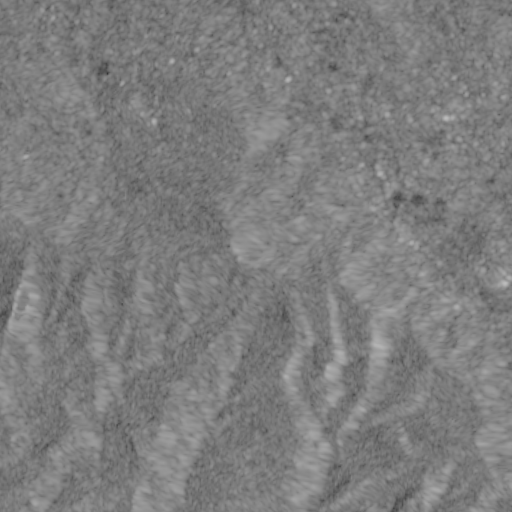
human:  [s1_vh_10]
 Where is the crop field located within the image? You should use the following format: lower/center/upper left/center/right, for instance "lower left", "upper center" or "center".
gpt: The crop field is located in the upper right of the image.
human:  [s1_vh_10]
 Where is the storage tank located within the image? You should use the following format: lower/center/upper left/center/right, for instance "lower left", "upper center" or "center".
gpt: The storage tank is located in the center of the image.
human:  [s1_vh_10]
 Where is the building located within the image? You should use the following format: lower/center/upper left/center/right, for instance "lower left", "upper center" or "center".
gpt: There is no building in the image.

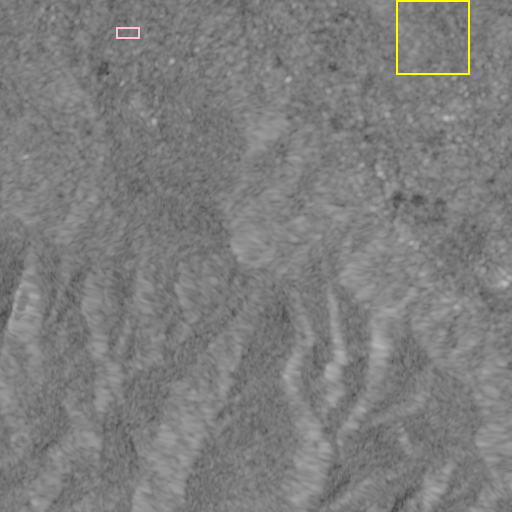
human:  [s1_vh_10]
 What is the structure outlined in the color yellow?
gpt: The structure outlined in yellow is a crop field.
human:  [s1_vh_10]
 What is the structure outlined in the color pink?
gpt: The structure outlined in pink is a park.
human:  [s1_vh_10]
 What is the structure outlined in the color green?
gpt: There is no green outline.